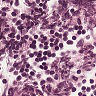
Metastatic tissue present: no